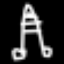
Label: The Eiffel Tower